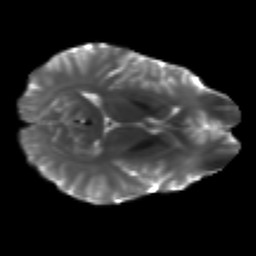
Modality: T2w
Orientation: axial
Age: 24
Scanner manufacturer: siemens
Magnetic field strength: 3 T
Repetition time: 4.52 s
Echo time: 0.084 s